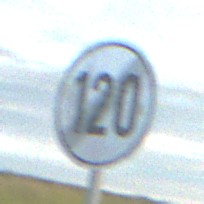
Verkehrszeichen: EndeGeschwindigkeit120
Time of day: SunriseSunset
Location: Outdoor (RoadRail)
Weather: PartlyCloudy
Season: NotSpecified
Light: Natural